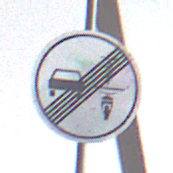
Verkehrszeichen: EndeVerbotUeberholenEinspurigeFahrzeuge
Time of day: MorningAfternoon
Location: Roofed (Urban)
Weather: PartlyCloudy
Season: NotSpecified
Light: Natural